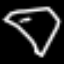
Label: diamond